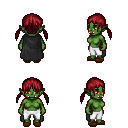
a pixel art fantasy rpg character, female body template, orc, green skin, black cape, white pants, brunette twin-tailed hairstyle, brown slippers, four views (front, back, left, right), 2x2 character sprite sheet, small pixel art, hard edges, no anti-aliasing